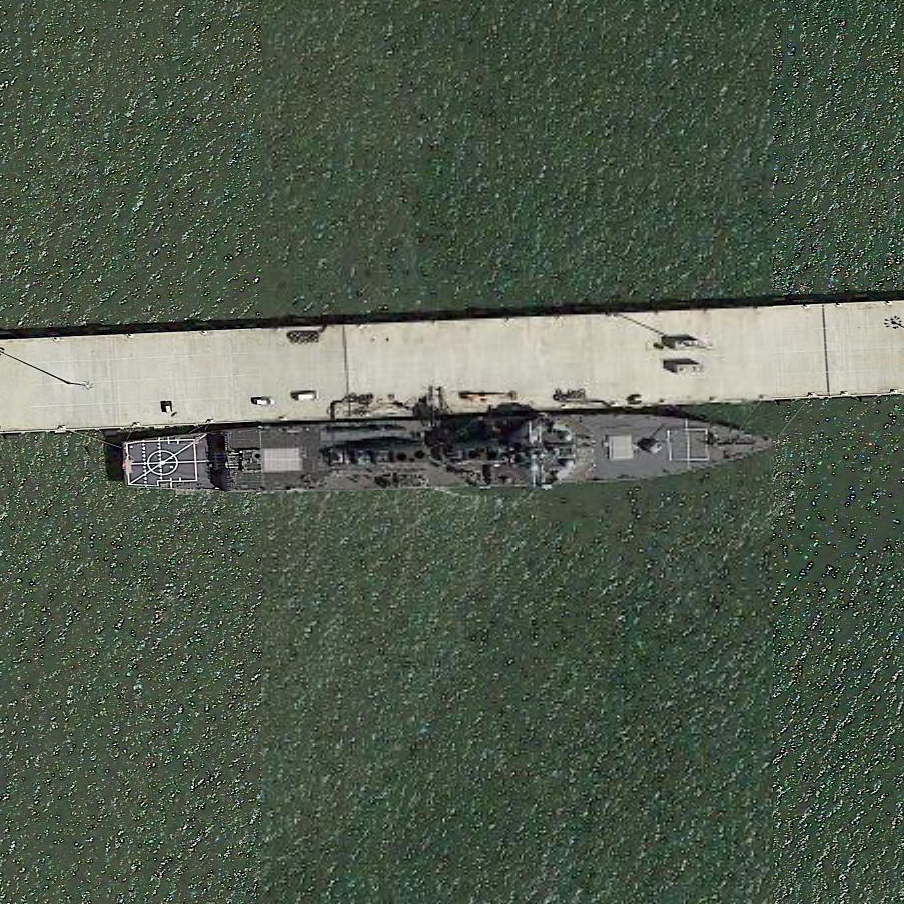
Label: destroyer